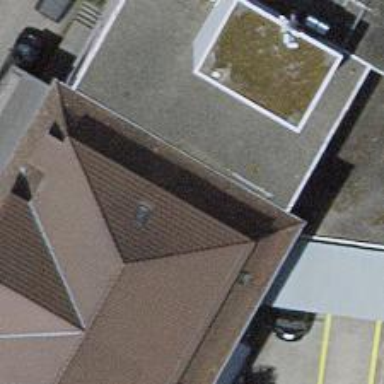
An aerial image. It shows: Restaurant.